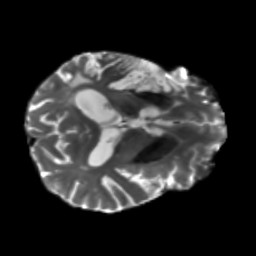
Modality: T2w
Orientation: axial
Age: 67
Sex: male
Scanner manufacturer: siemens
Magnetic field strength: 3 T
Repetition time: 5.25 s
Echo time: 0.08 s